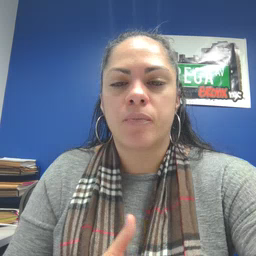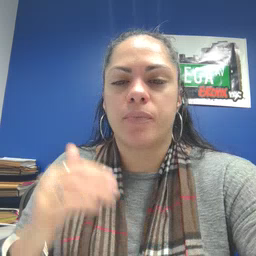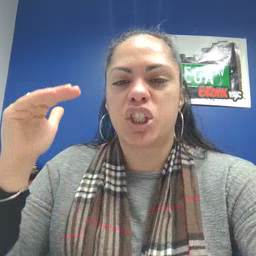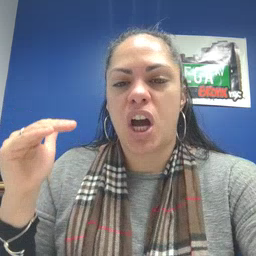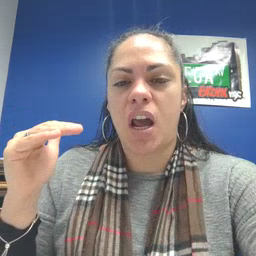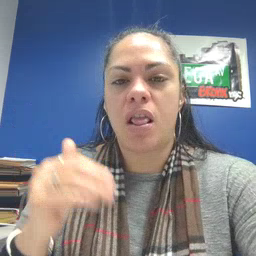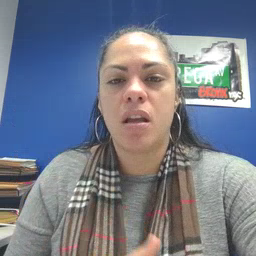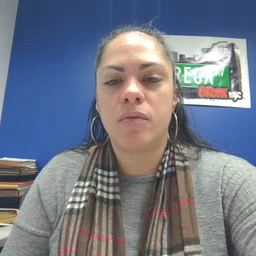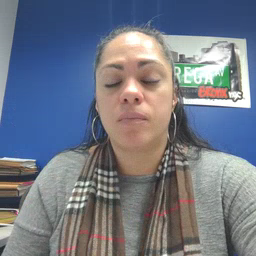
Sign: child